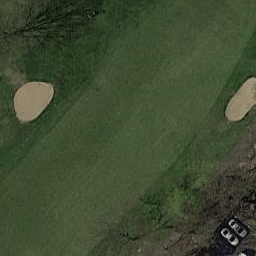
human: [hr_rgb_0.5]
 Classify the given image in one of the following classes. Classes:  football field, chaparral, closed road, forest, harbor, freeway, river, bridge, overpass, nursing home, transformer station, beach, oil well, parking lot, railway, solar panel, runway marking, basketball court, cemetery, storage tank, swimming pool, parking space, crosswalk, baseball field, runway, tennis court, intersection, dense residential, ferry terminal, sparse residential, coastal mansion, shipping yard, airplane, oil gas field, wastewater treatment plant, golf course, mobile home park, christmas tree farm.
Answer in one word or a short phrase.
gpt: golf course